Interaction volume radius: 10 \u00c5
Interaction volume height: 20 \u00c5
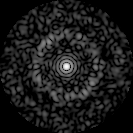
Disorder parameter: 0.8411